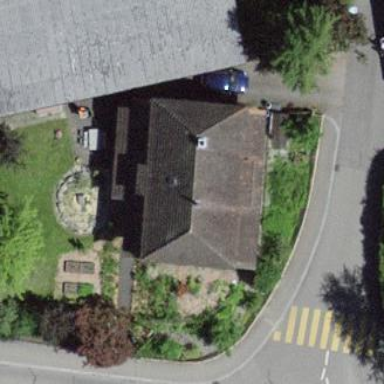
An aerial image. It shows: Residential building.